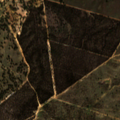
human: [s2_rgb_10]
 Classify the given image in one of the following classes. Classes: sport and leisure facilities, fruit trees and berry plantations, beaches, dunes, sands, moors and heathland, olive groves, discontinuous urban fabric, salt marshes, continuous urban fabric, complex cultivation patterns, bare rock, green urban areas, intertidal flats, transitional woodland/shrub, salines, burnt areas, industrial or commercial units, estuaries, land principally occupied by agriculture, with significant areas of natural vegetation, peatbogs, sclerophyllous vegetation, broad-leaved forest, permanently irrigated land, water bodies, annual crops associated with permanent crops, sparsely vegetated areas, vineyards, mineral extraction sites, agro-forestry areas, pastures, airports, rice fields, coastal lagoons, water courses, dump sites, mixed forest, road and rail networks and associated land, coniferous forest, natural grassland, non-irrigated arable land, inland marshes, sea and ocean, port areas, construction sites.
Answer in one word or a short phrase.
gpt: pastures, agro-forestry areas, broad-leaved forest, transitional woodland/shrub